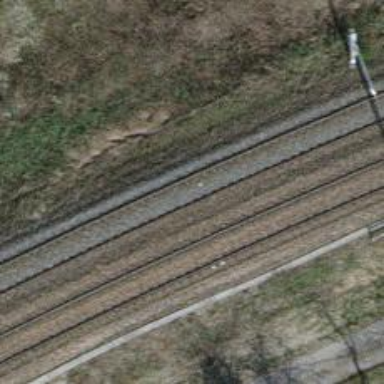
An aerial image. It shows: Railway with electrified contact lines.